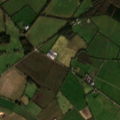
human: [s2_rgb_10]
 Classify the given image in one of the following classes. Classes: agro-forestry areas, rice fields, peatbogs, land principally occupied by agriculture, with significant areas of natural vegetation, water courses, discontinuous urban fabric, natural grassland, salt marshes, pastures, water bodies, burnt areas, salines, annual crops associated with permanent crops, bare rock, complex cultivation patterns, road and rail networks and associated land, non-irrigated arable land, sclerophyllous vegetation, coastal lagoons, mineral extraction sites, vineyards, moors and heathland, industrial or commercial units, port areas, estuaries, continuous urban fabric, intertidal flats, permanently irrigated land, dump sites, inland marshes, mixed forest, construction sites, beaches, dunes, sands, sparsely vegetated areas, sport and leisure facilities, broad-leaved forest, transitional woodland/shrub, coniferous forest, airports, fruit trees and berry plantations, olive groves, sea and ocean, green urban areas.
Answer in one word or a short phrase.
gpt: pastures, coniferous forest